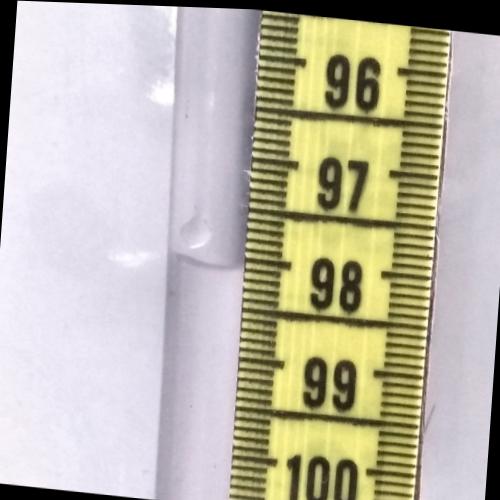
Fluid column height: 98.1 cm